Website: home-depot
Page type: billing-address
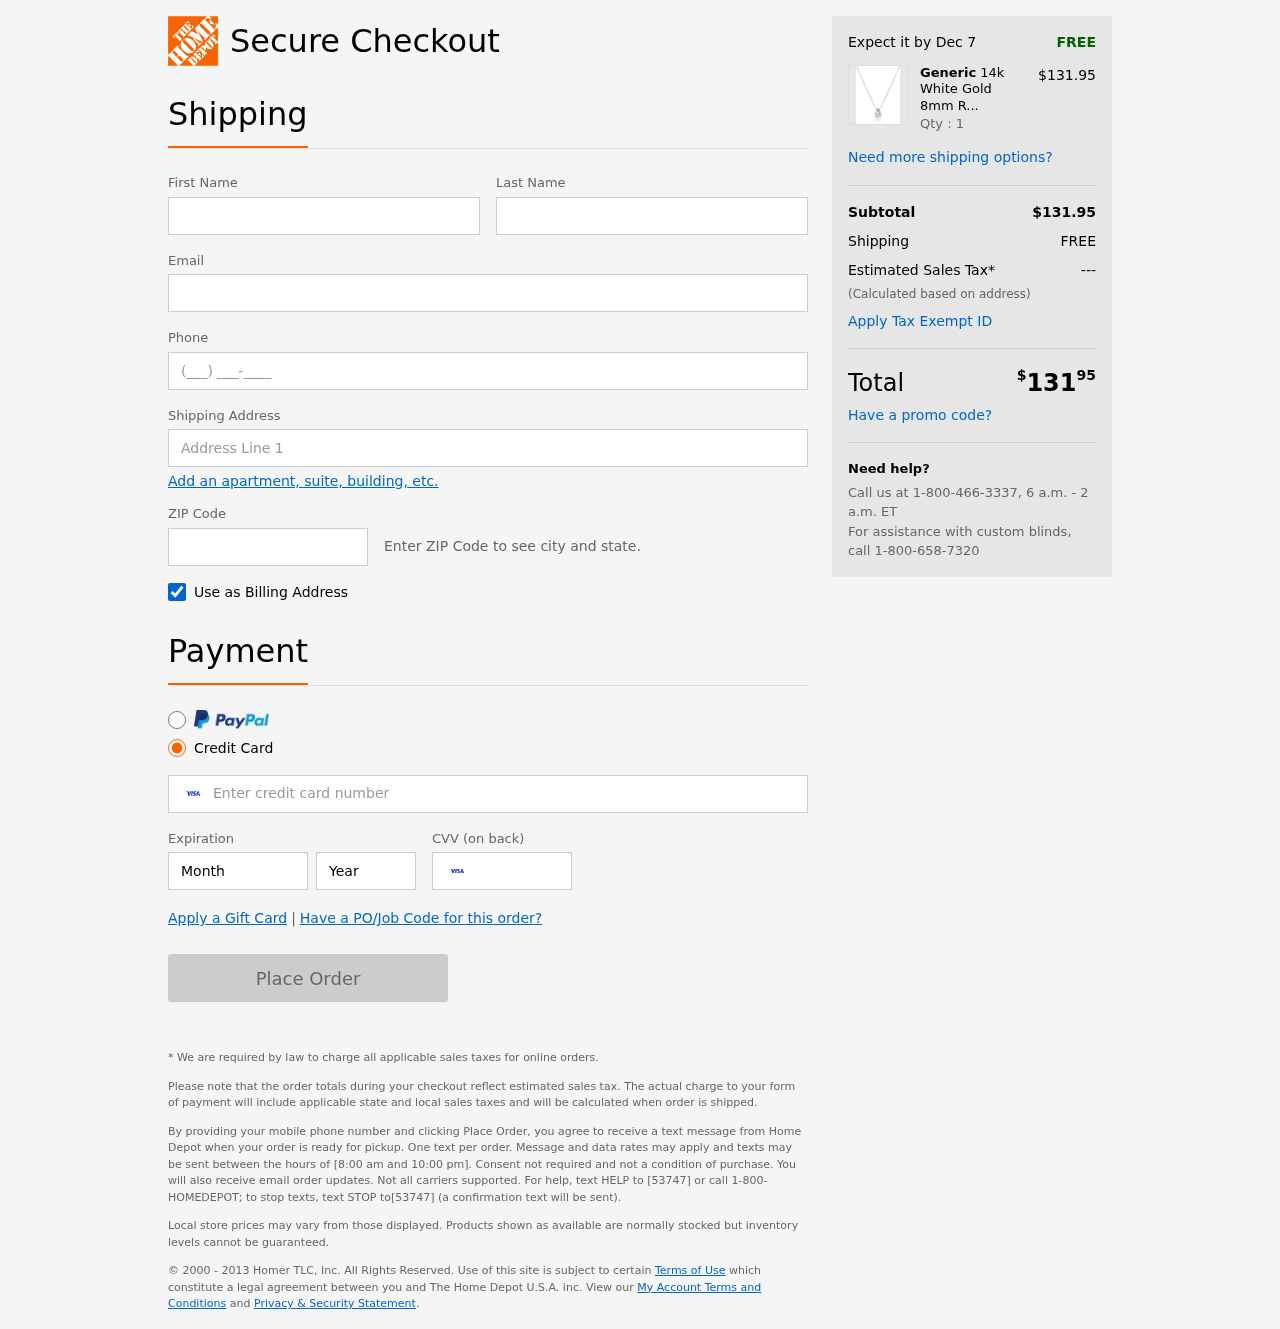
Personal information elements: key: PII_FIRSTNAME
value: Jamie
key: PII_LASTNAME
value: Perry
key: PII_EMAIL
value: jamie.perry@gmail.com
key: PII_PHONE
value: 9872043087
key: PII_STREET
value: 0352 Brown Cliffs
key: PII_POSTCODE
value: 47586
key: PII_CARD_NUMBER
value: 4897 0125 6252 3533
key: PII_CARD_EXPIRY_MONTH
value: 04
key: PII_CARD_CVV
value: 141
Product elements: key: PRODUCT1_BRAND
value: Generic
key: PRODUCT1_NAME
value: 14k White Gold 8mm Round Cubic Zirconia Solitaire Pendant Necklace (2 carat, Diamond Equivalent), 18
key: PRODUCT1_PRICE
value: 131.95
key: PRODUCT1_QUANTITY
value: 1
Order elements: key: ORDER_DELIVERY_DATE
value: Dec 7
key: ORDER_SUBTOTAL
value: $131.95
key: ORDER_SHIPPING_COST
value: FREE
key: ORDER_TAX
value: ---
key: ORDER_TOTAL2
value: $13195